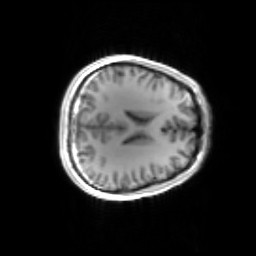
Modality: inplaneT1
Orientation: axial
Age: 22
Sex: male
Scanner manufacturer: siemens
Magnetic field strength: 3 T
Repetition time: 1.2 s
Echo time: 0.00251 s